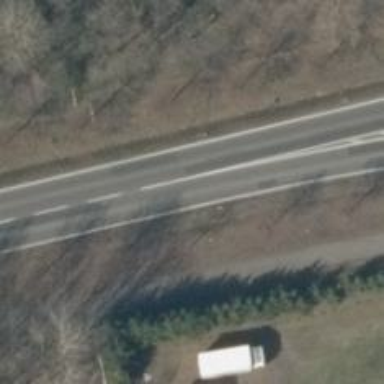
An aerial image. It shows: Secondary road with asphalt surface.